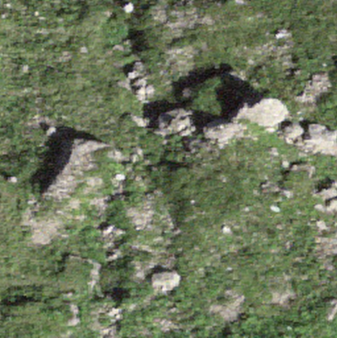
Label: bouldering_area